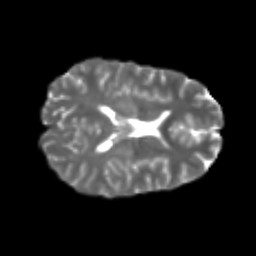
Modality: T2w
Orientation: axial
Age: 21
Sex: female
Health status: healthy
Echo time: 0.074 s